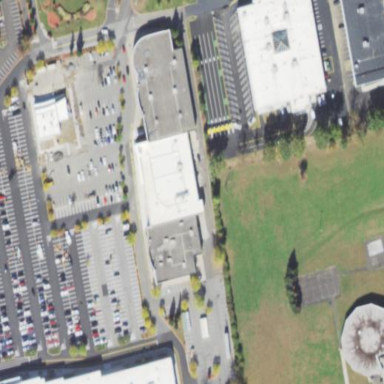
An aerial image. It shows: Retail area with asphalt parking surface.